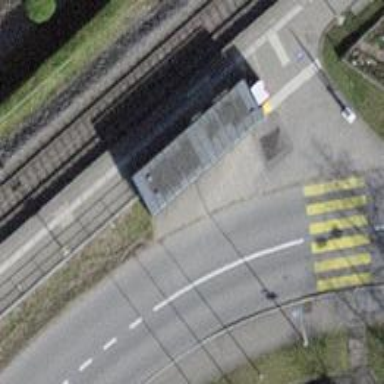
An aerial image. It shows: Halt on the railway.